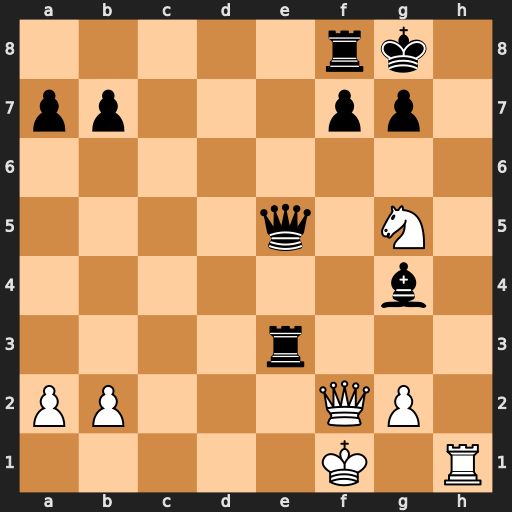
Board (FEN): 5rk1/pp3pp1/8/4q1N1/6b1/4r3/PP3QP1/5K1R
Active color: w
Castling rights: -
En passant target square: -
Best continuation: Rh8+ Kxh8 Qh4+ Bh5 Qxh5+ Kg8 Qh7#